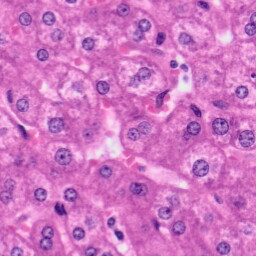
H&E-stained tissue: Liver